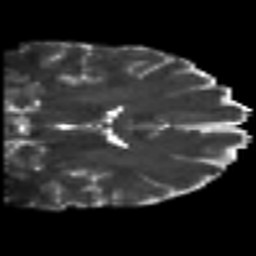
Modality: T2w
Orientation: coronal
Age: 33
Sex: female
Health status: healthy
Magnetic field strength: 3 T
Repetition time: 7 s
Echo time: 0.0926 s